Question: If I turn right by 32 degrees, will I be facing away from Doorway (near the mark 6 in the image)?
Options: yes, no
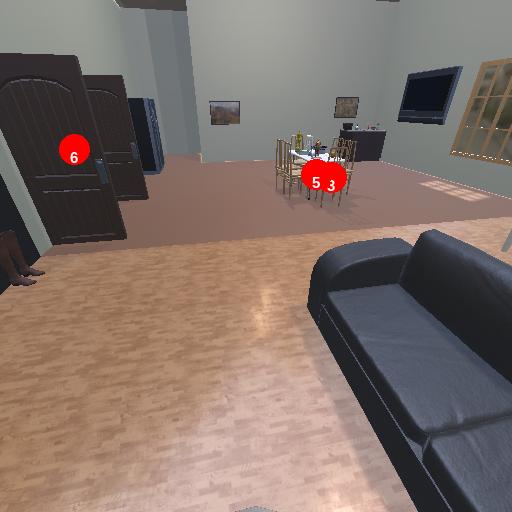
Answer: yes